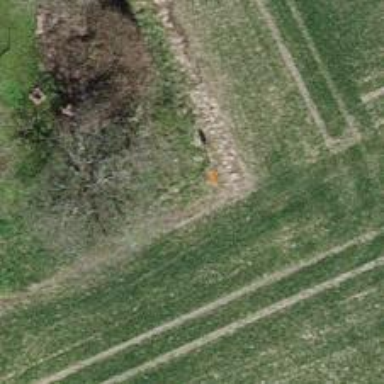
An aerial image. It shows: Aerial marker.